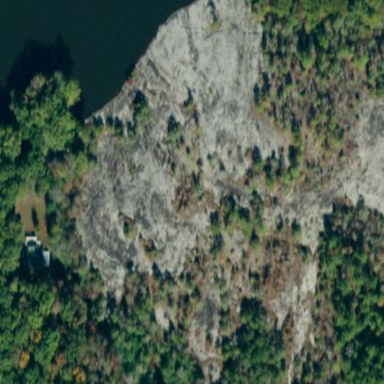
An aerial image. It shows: Natural scree.